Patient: sex F, age 56
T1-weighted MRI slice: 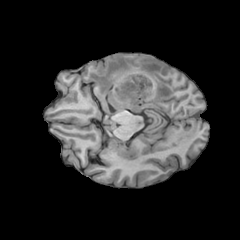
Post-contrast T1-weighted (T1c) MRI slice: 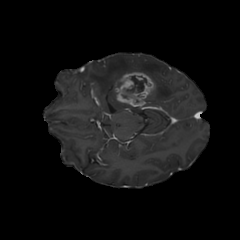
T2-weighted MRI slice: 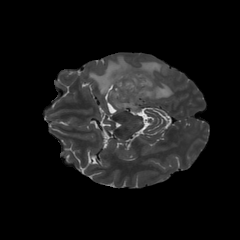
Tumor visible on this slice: yes
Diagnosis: Glioblastoma, IDH-wildtype
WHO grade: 4